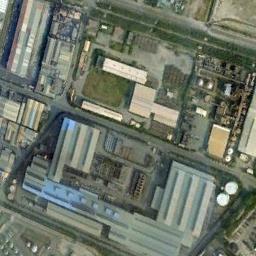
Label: industrial_area